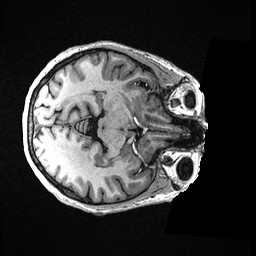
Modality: T1w
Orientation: axial
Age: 51
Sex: female
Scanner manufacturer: ge
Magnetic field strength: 3 T
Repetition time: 0.006952 s
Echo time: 0.00292 s